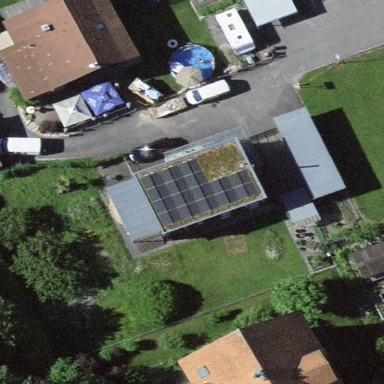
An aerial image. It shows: Flat-roofed house.